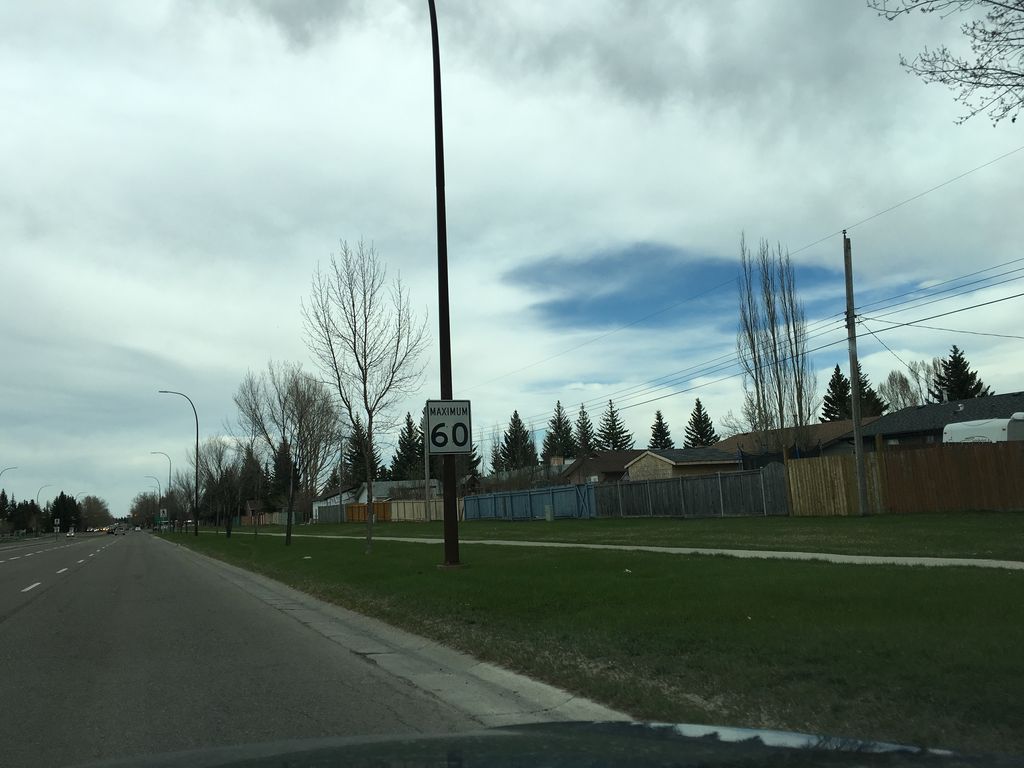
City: calgary